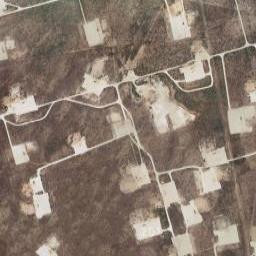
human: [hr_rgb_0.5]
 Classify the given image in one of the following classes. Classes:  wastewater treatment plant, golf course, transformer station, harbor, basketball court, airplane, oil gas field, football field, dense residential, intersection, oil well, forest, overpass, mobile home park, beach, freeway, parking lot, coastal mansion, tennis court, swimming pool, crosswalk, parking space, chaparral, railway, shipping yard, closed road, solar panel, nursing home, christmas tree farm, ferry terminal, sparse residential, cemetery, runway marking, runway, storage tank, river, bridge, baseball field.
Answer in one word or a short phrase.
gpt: oil gas field